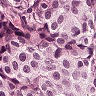
Metastatic tissue present: yes